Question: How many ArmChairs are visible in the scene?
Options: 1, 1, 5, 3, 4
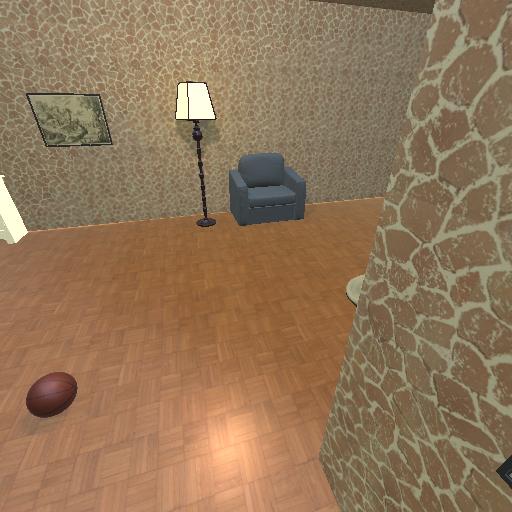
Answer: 1